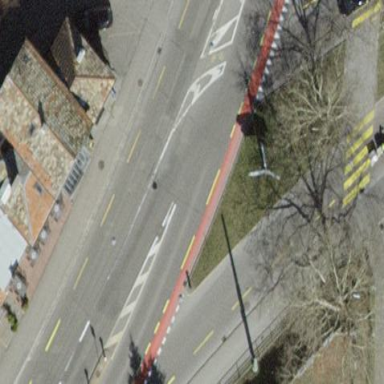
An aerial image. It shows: Traffic calming island.